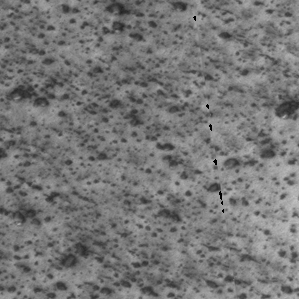
Label: frost